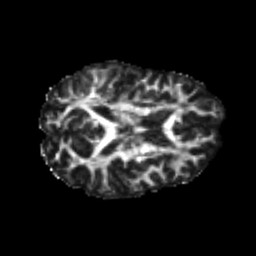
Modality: FA
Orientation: axial
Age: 20
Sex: male
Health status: healthy
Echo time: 0.074 s